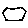
Label: hexagon